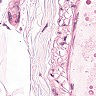
Metastatic tissue present: no